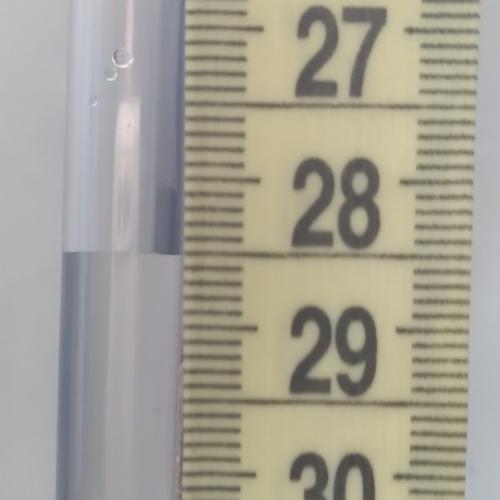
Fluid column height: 28.5 cm